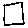
Label: square